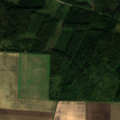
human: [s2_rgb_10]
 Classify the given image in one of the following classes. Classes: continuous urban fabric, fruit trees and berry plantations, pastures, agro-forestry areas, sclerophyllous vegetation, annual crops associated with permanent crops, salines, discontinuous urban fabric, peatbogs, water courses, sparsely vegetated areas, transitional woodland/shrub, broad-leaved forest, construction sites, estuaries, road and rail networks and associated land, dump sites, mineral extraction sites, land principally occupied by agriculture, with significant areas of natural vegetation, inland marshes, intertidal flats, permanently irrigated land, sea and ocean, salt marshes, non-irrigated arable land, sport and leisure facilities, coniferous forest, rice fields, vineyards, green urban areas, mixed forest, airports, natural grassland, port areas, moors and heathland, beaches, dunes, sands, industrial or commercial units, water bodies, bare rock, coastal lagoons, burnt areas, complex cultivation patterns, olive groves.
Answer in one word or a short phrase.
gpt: non-irrigated arable land, broad-leaved forest, transitional woodland/shrub